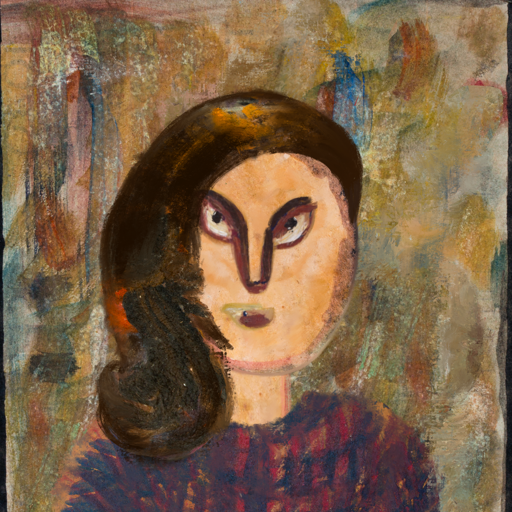
Background: Pipe, Head And Neck Front: Childish, Face Front: After_Raid, Bust: In_The_Sun, Hair Front: Gypsy_Queen, Head Accessory: Blank, Second Necklace: Blank, Necklace: Blank, Baby: Blank